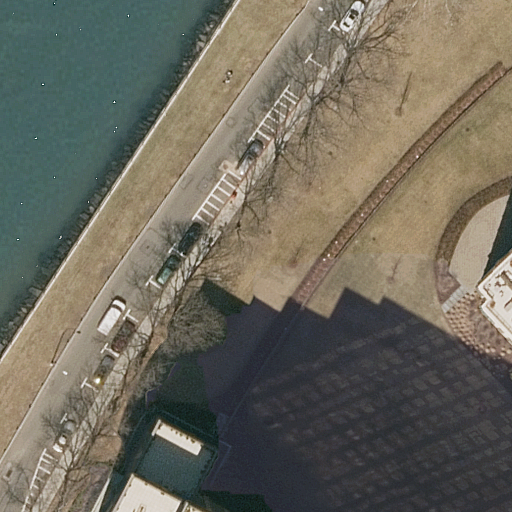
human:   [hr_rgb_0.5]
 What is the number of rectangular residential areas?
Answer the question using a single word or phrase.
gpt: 1

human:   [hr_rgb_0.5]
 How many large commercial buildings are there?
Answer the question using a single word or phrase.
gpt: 0

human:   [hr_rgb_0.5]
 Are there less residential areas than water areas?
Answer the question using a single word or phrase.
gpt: no

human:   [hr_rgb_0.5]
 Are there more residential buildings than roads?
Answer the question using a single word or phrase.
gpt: yes

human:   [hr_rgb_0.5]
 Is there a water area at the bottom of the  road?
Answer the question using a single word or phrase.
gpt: no

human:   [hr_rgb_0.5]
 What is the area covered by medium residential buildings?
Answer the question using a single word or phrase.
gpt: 262m2

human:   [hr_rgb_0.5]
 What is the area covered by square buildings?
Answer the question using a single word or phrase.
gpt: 0m2

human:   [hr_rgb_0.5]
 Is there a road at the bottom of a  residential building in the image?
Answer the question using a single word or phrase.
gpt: no

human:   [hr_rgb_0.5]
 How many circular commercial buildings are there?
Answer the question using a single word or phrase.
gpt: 0

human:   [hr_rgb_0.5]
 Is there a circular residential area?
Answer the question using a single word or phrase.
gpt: no

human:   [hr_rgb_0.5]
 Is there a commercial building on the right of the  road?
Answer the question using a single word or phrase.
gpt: no

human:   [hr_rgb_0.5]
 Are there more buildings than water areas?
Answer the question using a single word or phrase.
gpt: yes

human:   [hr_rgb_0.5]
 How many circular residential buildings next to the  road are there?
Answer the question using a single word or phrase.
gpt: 0

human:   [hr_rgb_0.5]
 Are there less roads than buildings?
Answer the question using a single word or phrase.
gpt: yes

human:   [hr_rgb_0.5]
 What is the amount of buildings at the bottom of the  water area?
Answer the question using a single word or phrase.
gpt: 2

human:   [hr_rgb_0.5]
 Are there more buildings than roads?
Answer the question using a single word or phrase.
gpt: yes

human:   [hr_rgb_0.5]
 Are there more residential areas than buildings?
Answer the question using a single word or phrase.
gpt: no

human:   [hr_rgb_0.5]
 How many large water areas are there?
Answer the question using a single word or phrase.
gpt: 1

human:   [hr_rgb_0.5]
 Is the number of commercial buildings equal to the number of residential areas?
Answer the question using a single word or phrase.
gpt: no

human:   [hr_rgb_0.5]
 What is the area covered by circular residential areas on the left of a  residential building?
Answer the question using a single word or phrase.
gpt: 0m2

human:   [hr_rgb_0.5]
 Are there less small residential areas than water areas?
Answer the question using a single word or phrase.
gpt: yes

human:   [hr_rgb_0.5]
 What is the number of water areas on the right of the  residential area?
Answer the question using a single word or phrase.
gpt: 0

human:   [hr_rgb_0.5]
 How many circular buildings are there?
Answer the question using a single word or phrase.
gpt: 0

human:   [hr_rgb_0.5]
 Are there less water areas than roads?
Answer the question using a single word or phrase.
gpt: no

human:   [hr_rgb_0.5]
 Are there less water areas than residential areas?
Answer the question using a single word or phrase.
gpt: no

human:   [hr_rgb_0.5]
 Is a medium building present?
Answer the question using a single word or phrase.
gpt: yes

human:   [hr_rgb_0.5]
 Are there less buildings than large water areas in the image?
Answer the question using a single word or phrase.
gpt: no

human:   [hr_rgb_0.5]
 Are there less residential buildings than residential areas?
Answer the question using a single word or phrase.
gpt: no

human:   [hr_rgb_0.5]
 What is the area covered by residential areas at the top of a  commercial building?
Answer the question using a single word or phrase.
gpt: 0m2

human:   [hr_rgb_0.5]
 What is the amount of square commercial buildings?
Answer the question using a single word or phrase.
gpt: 0

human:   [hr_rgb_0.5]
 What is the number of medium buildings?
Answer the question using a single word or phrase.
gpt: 1

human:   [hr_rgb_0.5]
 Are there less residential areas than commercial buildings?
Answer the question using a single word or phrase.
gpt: no

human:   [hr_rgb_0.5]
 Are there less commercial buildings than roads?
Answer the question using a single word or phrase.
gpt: yes

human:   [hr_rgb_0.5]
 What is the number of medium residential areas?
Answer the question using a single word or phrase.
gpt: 0

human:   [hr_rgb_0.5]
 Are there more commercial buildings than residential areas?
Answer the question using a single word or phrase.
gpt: no

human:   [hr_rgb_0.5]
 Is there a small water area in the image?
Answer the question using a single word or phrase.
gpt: no